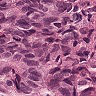
Metastatic tissue present: yes